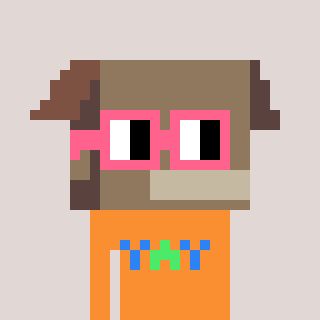
a pixel art character with square pink glasses, a box-shaped head and a orange-colored body on a warm background